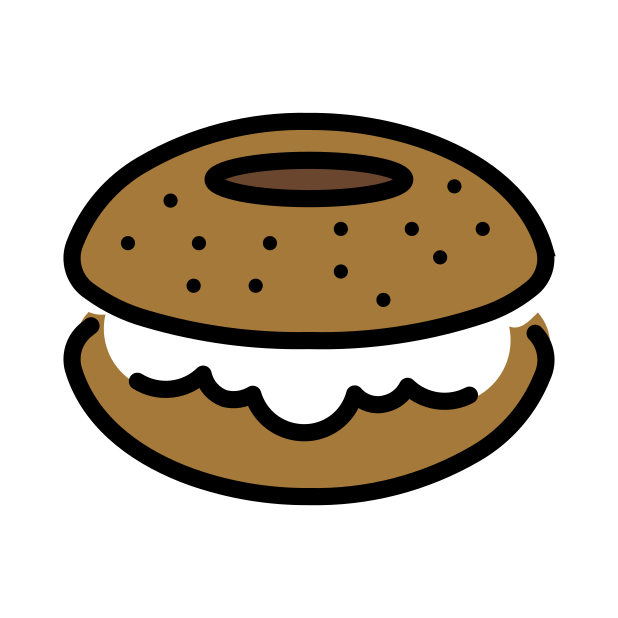
bagel